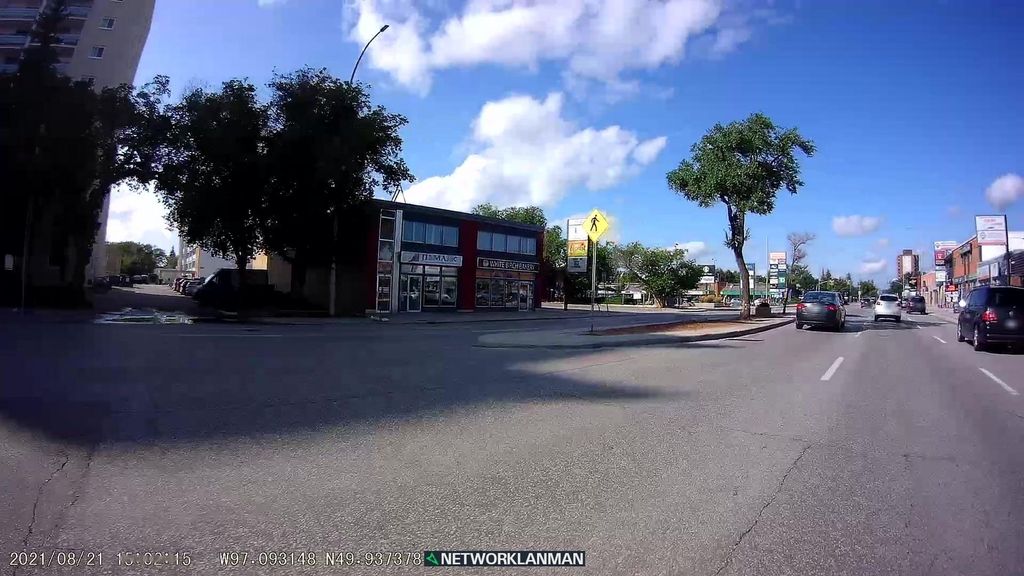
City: winnipeg